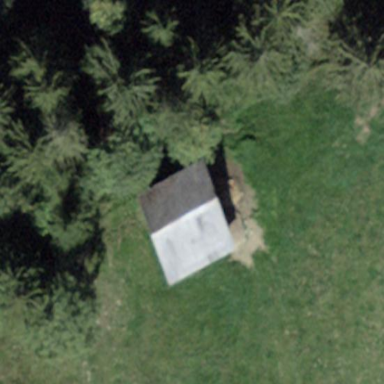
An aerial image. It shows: Rural barn.